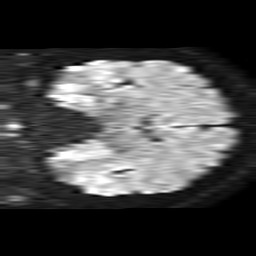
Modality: TRACE
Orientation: coronal
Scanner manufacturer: philips
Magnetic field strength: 1.5 T
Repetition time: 4.6 s
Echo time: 0.08631 s